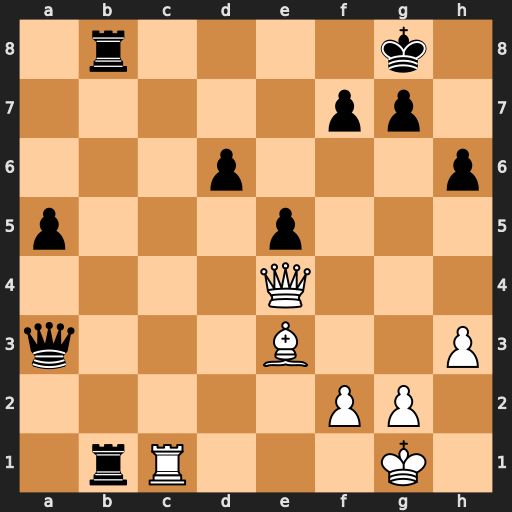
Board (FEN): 1r4k1/5pp1/3p3p/p3p3/4Q3/q3B2P/5PP1/1rR3K1
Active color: w
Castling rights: -
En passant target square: -
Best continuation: Rxb1 Rxb1+ Qxb1